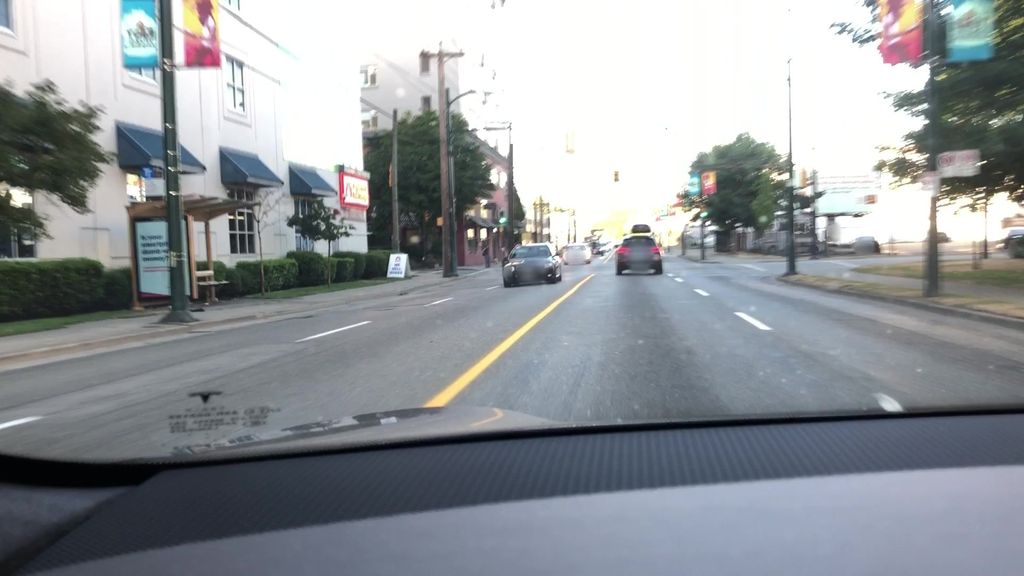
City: vancouver